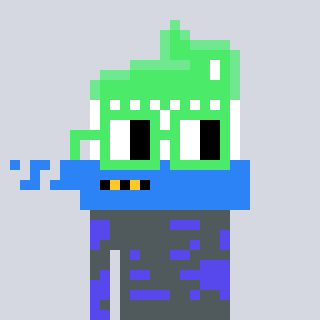
a pixel art character with square light green glasses, a toothbrush-shaped head and a computerblue-colored body on a cool background